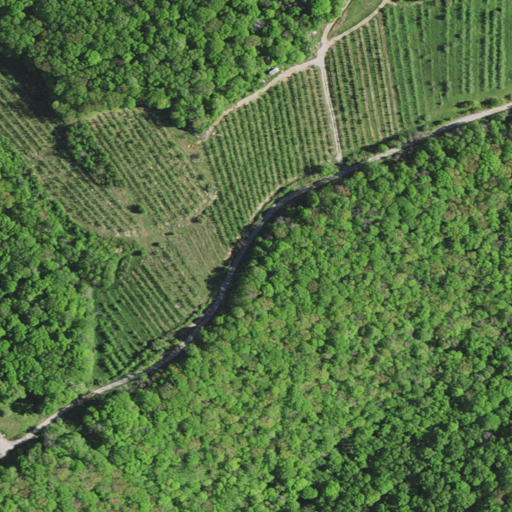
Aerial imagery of gap in Kentucky named Sugar Gap containing deciduous forest, shrub, open development, and low intensity development